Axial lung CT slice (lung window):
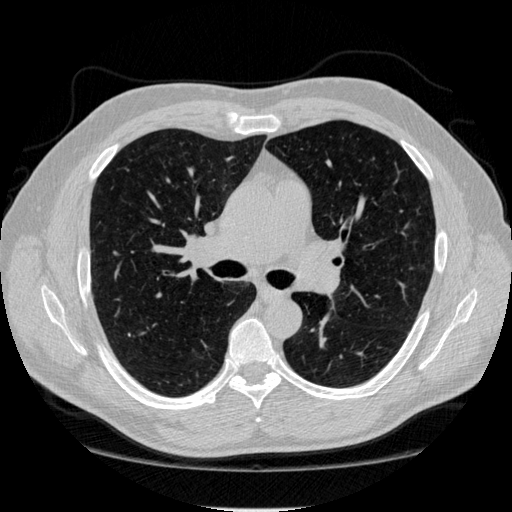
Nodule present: yes
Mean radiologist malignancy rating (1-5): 1